Question: Ok, here is my problem, I'll put a picture to illustrate it easier.

I need the user to draw some polygons, representing the coverage area.
The polygon needs to have fixed number of points (vertex) because it goes into a processing algorithm later, and it would be really slow if a polygon can contain a lot of points.
Anyway, in my example lets stick to hexagons (6 points).
The user need to be able to drag the polygon around and modify it, but not change the number of points.
I tried setting the 'editable: true' option for the polygon, it works fine, but it gives me the situation shown on the picture. It creates a handle for every point, and another handle (semi-transparent) in the middle between each points. Now, if the user moves that semi-transparent point, it will add another point (vertex) to the polygon, and add additional two handles in the middle of newly created lines. That gives us a 7 point polygon.
The best option would be to remove those semi-transparent handles, so the user can only drag polygon points, and it that way he can't affect the total number of points.
Can I achieve this using google maps editable option?
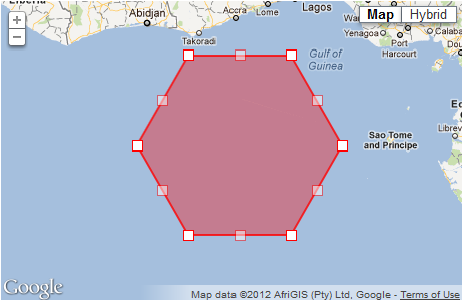
Answer: Since no one seems to have a better solution, I'm marking my workaround as accepted, in case someone stumbles upon the same problem. Not very pretty, but gets the job done
The only solution I found so far is to hide the handles manually after the polygon has been drawn. The problem here is that the handles don't have any CSS class or id, so I have to hide all divs with opacity 0.5 (opacity of the handles). It works, but it is pretty risky, considering that something else might have the same opacity and doesn't need to be hidden.
'''
// variables
var map, path, color;
polygon = new google.maps.Polygon({
paths: path,
strokeColor: color,
strokeOpacity: 0.8,
strokeWeight: 2,
fillColor: color,
fillOpacity: 0.10,
editable: true,
});
polygon.setMap(map);
setTimeout(function(){ map.find('div[style*=opacity: 0.5]').hide(); }, 50);
'''